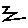
Label: zigzag